Question: I've got a school project I'm working on. I'm trying to get my Swing application to match the picture they gave me. The problem is that I have no clue on how to move the components. All the ways I've tried have either not worked or made things worse.
'''
package guiprjct;
import javax.swing.*;
import java.awt.*;
public class GUI extends JFrame {
JButton button1 = new JButton("Button");
JTextArea area = new JTextArea(10,19);
JCheckBox box = new JCheckBox("Checkbox");
JTextField field = new JTextField("TextField");
JScrollBar bar = new JScrollBar();
JFrame frame = new JFrame();
public static void main(String[]args) {
new GUI();
}
public GUI() {
frame.setSize(400,400);
frame.setLocationRelativeTo(null);
frame.setDefaultCloseOperation(EXIT_ON_CLOSE);
frame.setTitle("Frame example");
JPanel pnl = new JPanel();
pnl.add(button1);
pnl.add(area);
pnl.add(box);
pnl.add(field);
pnl.add(bar);
frame.add(pnl);
frame.setVisible(true);
}
}
'''

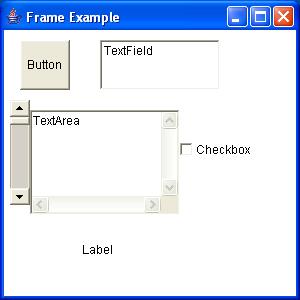
Answer: '<Component>.setBounds(_x_, _y_, _width_, _height_);'
Will change the x, y position of a GUI element. It is also possible to resize it.
More can be read here
<URL>